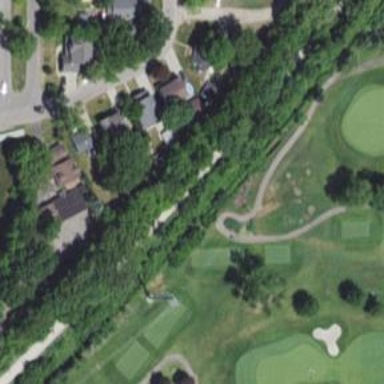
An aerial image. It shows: Golf cartpath that is also road path.